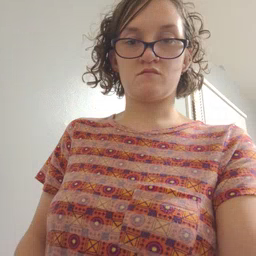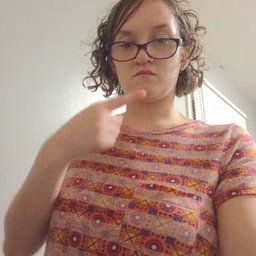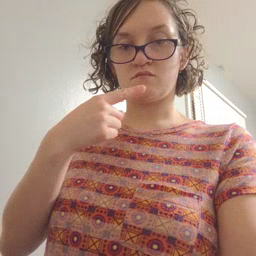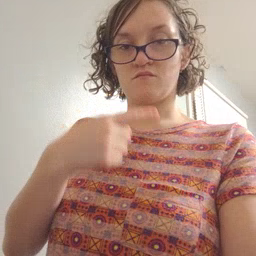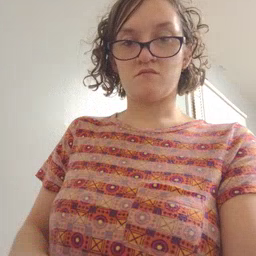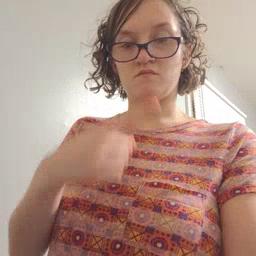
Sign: say